Question: I wish to make a button, using CSS grid, with the elements filling the full height of the container:
'''
button {
display: grid;
height: 50px;
grid-auto-flow: column;
align-items: center;
}
.one {
color: white;
background-color: purple;
border-right: 1px solid red;
}
'''
'''
<button>
<span class="one">one</span>
<span class="two">two</span>
</button>
'''
As one can see from the inspector, this is a single row, that doesn't fill the height of the container:

I'd like the grid to fill the container, so the whole left of the container is purple.
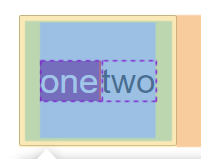
Answer: You can do it with 'height: 100%;' on any of the items inside the grid
'''
button {
display: grid;
height: 50px;
grid-auto-flow: column;
align-items: center;
}
.one {
color: white;
background-color: purple;
border-right: 1px solid red;
height: 100%;
}
'''
'''
<button>
<span class="one">one</span>
<span class="two">two</span>
</button>
'''
---
If you want the text centered verticaly you can use 'display: grid' or 'display: inline-grid' and 'align-items: center'.
'''
button {
display: grid;
height: 50px;
grid-auto-flow: column;
align-items: center;
}
.one {
color: white;
background-color: purple;
border-right: 1px solid red;
height: 100%;
align-items: center;
display: grid;
}
'''
'''
<button>
<span class="one">one</span>
<span class="two">two</span>
</button>
'''